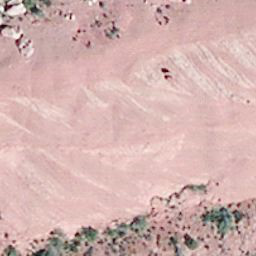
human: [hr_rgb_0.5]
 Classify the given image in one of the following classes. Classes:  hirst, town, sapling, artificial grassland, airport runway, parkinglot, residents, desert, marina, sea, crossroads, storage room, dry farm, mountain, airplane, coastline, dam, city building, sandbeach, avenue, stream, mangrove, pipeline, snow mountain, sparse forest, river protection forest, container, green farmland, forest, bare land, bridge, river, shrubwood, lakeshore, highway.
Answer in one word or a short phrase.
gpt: bare land